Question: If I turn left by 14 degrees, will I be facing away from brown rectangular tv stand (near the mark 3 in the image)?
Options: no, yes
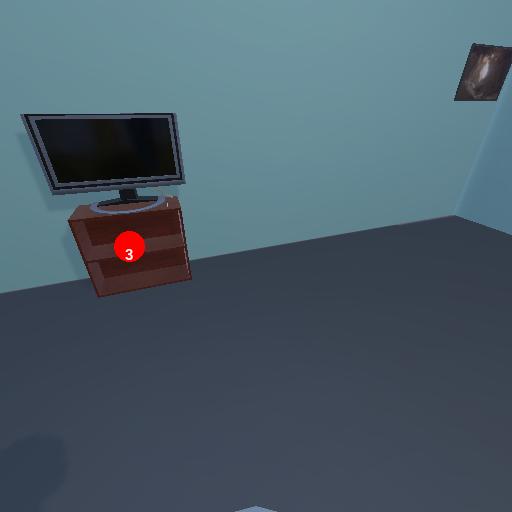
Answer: no